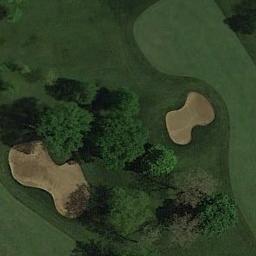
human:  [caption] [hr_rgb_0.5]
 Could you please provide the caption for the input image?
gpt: The golf course has two fairways, Some barrier trees and two sandpits .

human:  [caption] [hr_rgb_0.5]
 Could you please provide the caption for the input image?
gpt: Lots of  trees are near the golf course .

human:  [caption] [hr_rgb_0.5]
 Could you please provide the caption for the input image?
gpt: There are several bunkers and many trees on a large green lawn on the golf course .

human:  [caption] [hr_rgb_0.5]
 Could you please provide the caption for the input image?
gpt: There are two parallel paths from top left to bottom right .

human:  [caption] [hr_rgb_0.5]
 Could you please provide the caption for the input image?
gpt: There are two bunkers beside some green trees on the golf course .